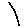
Label: line